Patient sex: F
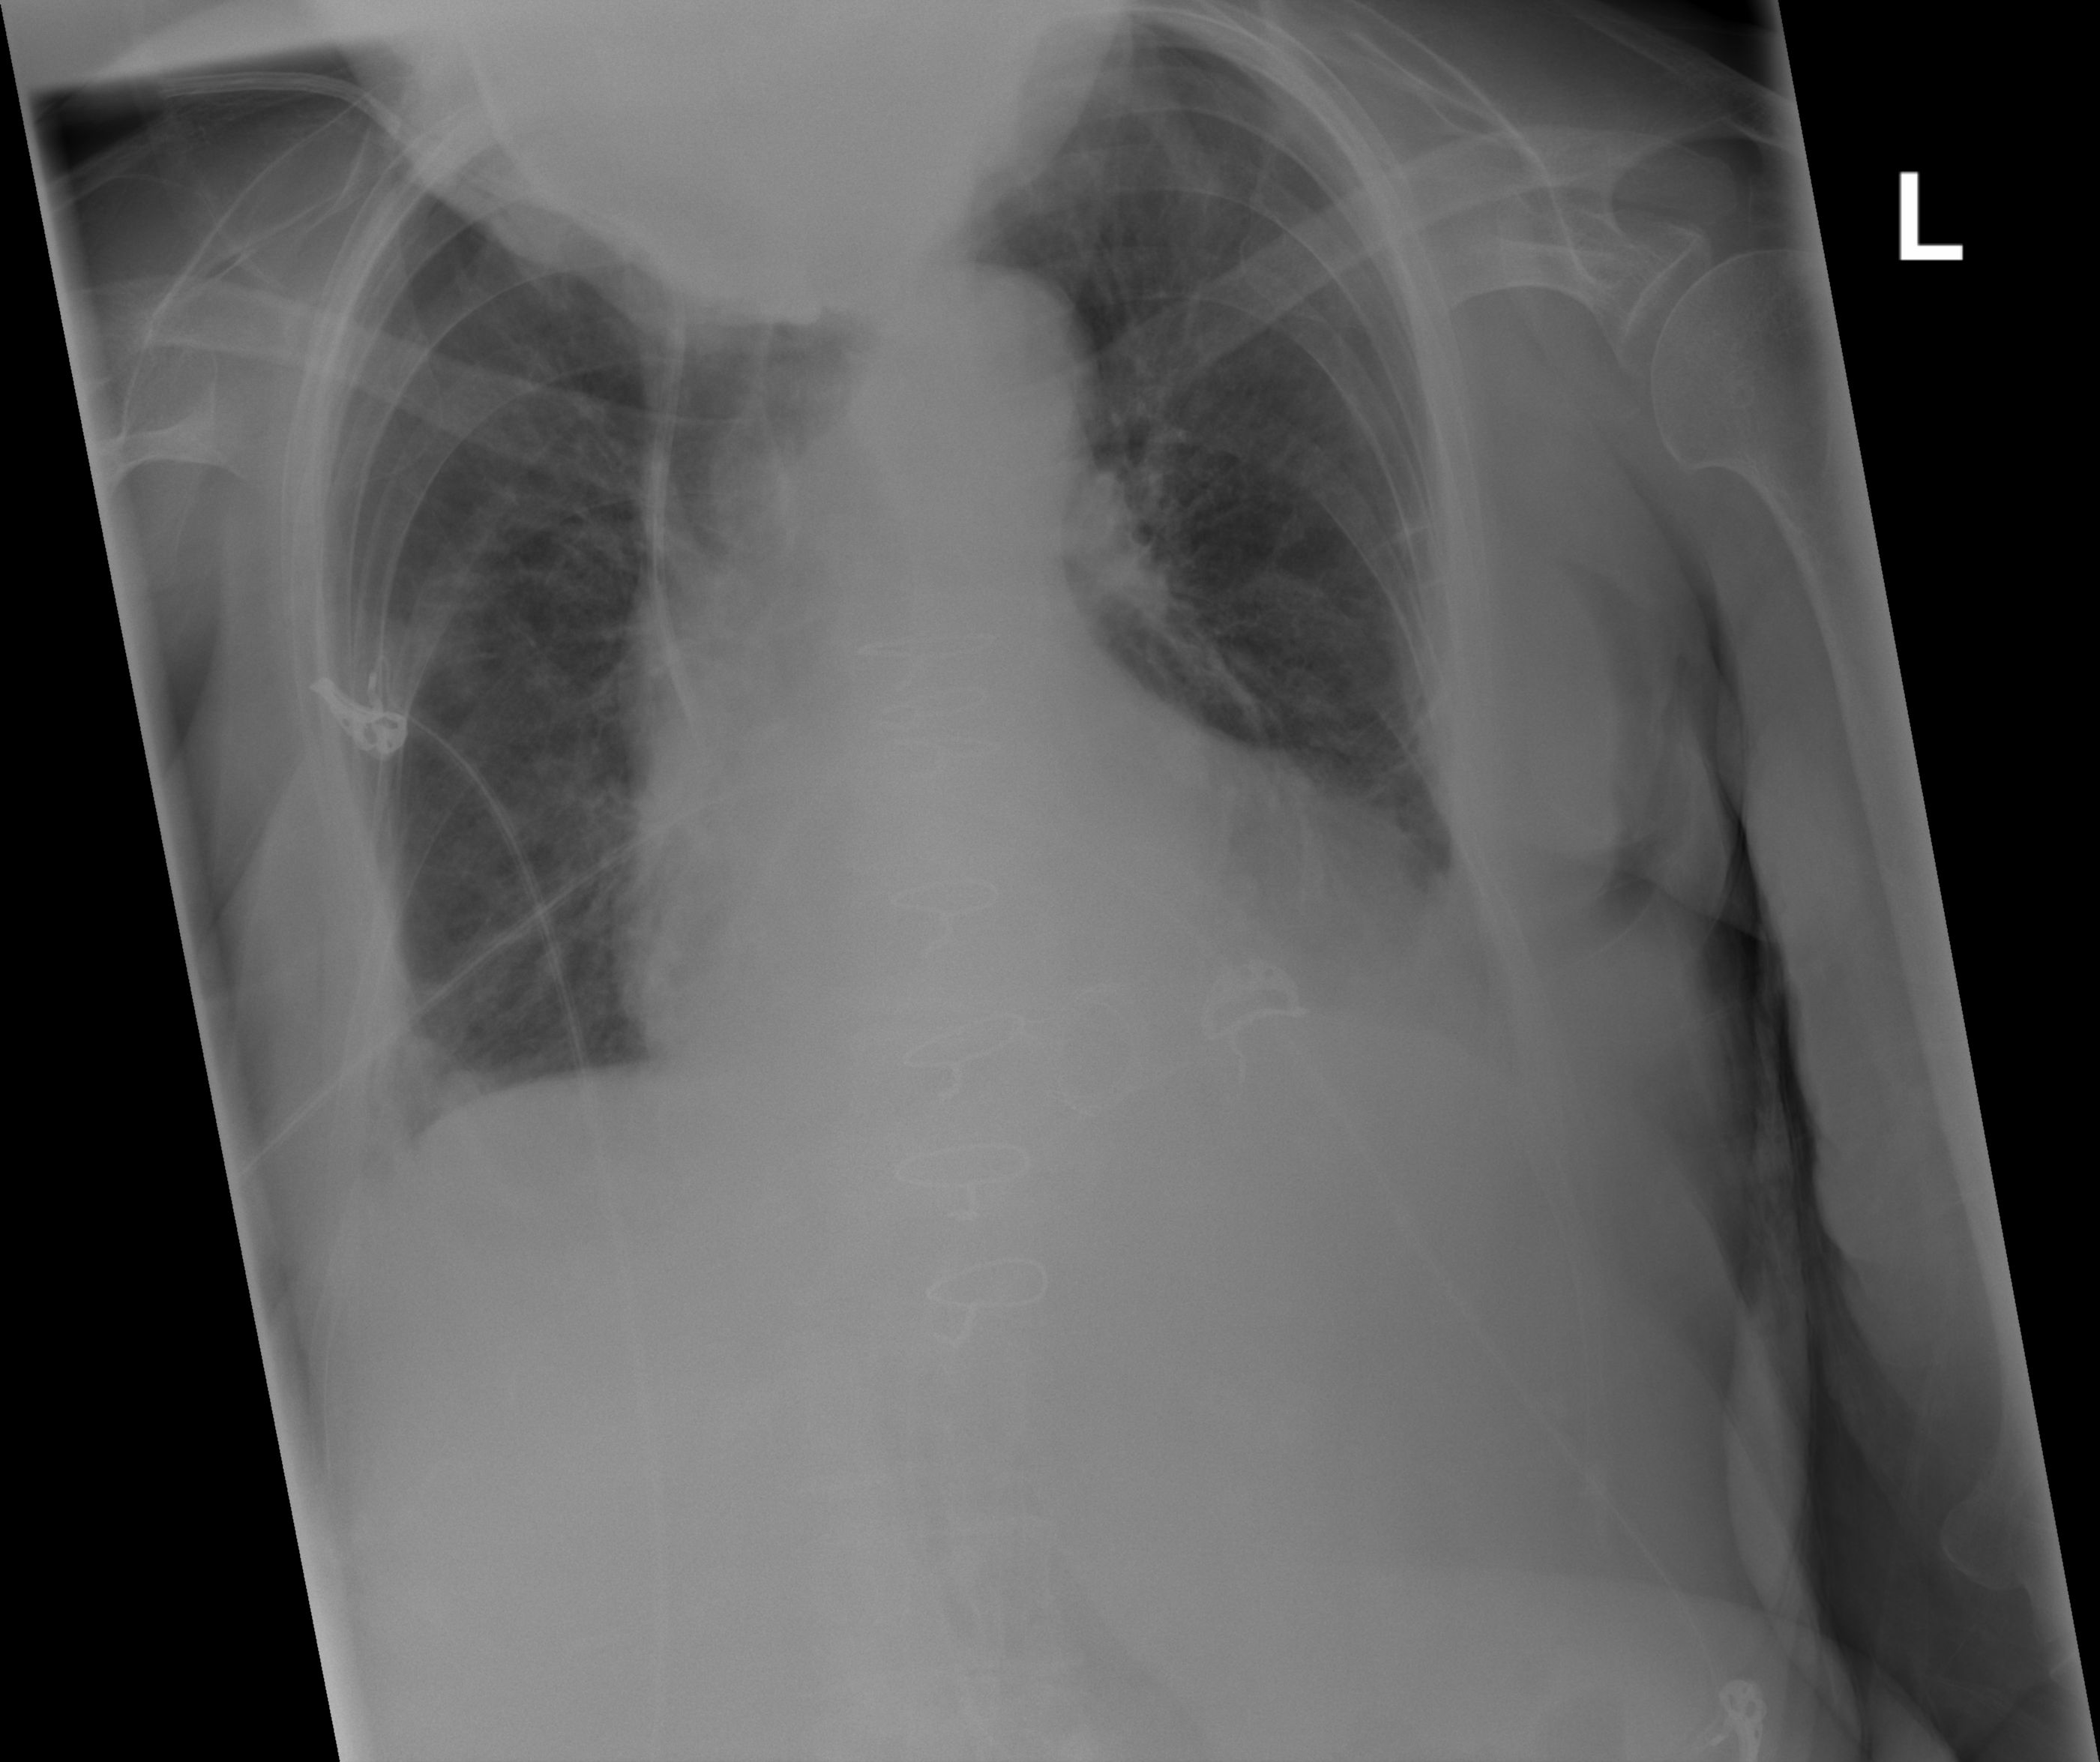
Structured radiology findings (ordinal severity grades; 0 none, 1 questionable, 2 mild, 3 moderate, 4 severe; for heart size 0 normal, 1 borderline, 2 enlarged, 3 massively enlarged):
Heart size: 2
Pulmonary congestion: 0
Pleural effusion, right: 0
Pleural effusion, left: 2
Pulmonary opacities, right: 0
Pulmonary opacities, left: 0
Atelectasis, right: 2
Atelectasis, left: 2